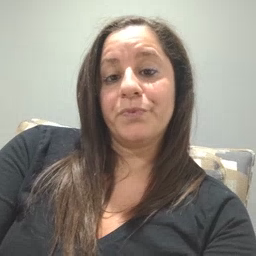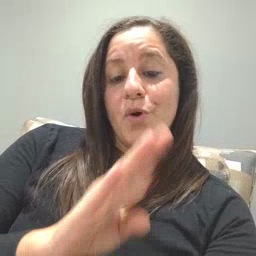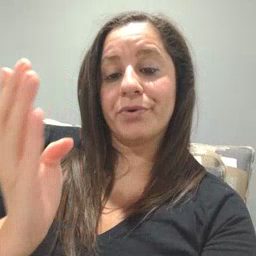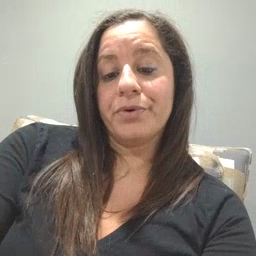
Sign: open